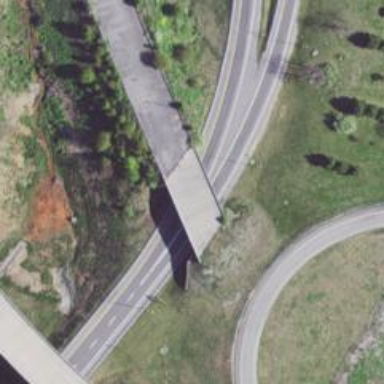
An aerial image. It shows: Bridge.